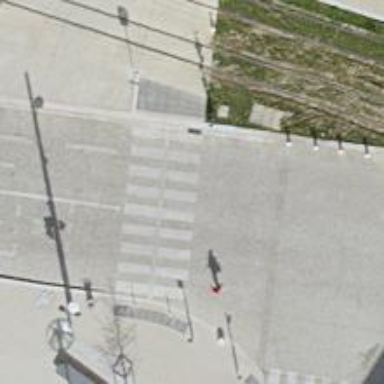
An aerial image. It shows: Crossing with traffic signals.